Field crop: maize
Growth stage: 2
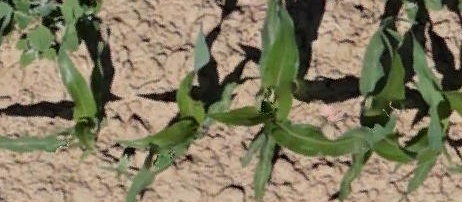
Species: maize